Question: Does anybody know what this type of thing is called? Many themes have it, but I'm sure there's a plugin for it.=, but if not, I could find a tutorial I don't want just a regular jquery slider, or a "carousel" -- unless there's a carousel that does what this does.
Basically, there's a main featured image, with 4 smaller blog excerpts with images to the right. You click on one of the excerpts, and that becomes the featured image. So it looks like this:

If I can figure out what you call this type of thing, I'm sure I could take things from there. Any guidance in this regard would be greatly appreciated!
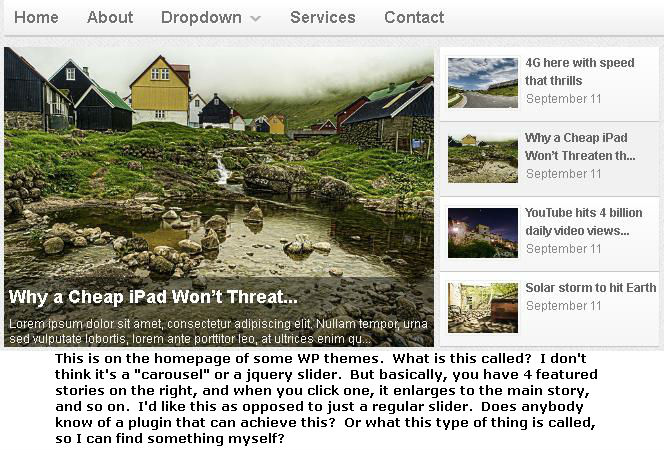
Answer: The javascript effect you're thinking of are called "sliders." You can check out the source code and design your own here:
<URL>